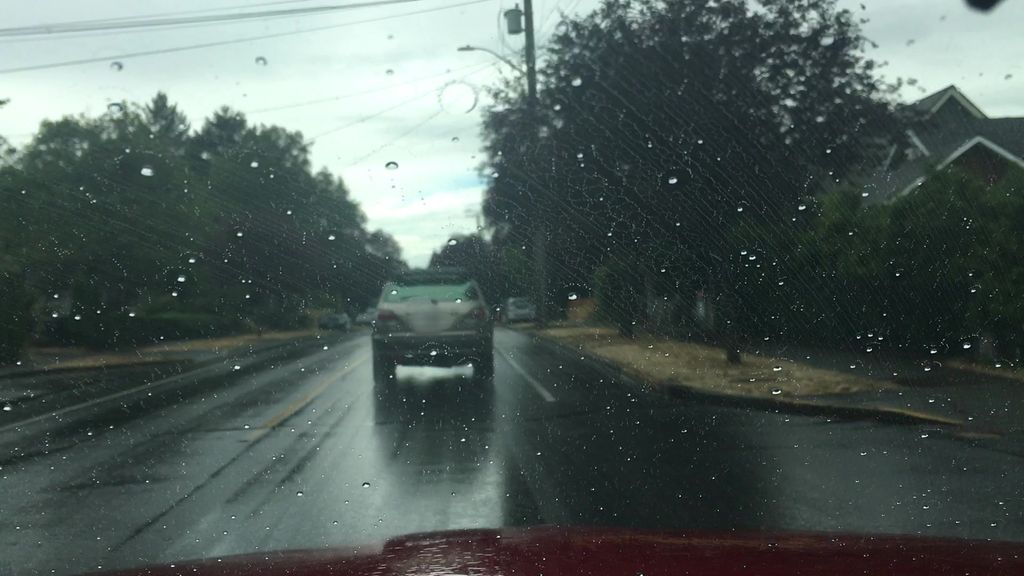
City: victoria